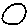
Label: circle